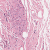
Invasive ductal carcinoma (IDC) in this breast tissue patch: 0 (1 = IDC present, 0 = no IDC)